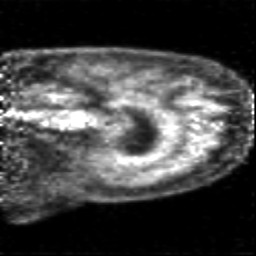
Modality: PET
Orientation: sagittal
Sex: male
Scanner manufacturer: siemens